Aerial crown-view tile of a tropical tree (Barro Colorado Island, Panama), acquired 20250124:
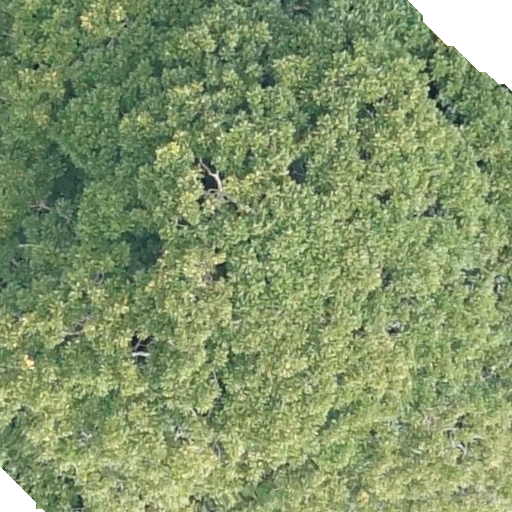
Species: Dipteryx oleifera
GBIF accepted scientific name: Dipteryx oleifera
Crown area: 567.106 m²